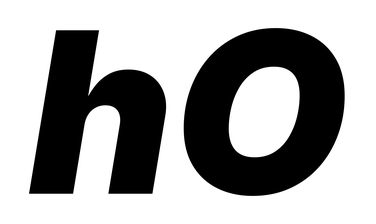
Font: Inter-Italic_Black_Italic